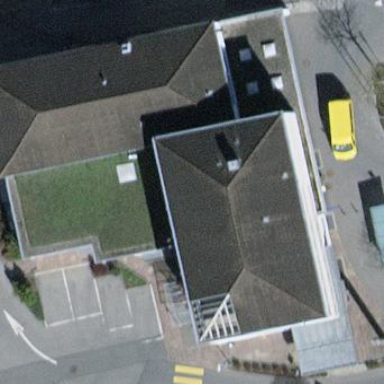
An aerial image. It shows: Commercial building with flat roof.